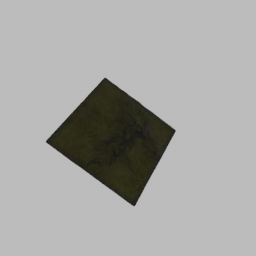
Label: nature